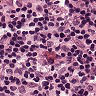
Metastatic tissue present: no